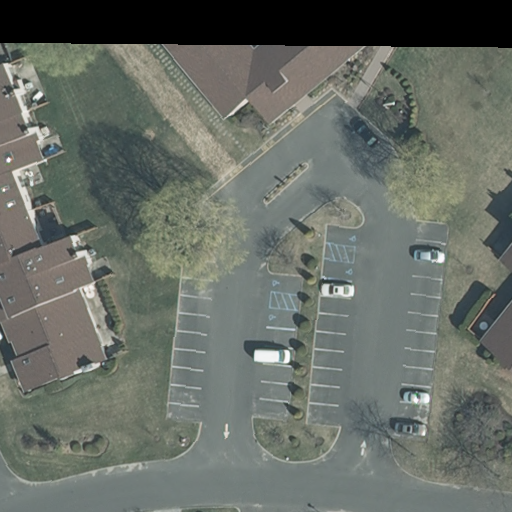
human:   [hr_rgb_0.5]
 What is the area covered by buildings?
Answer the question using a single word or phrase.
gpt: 2849m2

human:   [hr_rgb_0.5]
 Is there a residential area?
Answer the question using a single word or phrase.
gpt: yes

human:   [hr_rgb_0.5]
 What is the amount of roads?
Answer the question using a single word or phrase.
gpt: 4

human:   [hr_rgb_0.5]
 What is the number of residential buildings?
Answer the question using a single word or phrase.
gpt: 3

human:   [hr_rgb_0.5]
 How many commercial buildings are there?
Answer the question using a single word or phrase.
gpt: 0

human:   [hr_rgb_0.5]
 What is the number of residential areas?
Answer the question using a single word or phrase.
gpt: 1

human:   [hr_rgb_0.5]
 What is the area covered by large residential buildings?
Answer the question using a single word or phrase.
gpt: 2849m2

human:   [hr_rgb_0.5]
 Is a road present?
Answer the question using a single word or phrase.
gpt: yes

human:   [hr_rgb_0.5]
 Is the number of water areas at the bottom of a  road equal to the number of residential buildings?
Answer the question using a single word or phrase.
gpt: no

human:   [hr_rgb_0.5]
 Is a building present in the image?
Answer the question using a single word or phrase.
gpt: yes

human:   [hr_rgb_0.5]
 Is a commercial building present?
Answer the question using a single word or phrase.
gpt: no

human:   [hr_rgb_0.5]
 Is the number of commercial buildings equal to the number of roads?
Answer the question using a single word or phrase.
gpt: no

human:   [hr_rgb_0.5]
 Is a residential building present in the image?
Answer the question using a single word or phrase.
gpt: yes

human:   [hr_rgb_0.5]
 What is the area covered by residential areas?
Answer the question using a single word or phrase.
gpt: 10632m2

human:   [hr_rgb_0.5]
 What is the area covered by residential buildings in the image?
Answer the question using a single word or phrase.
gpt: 2849m2

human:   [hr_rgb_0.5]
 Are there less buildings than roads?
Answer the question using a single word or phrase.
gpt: yes

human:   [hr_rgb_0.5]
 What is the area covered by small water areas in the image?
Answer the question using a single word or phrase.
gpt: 0m2

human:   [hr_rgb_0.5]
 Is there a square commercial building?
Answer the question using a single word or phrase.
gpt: no

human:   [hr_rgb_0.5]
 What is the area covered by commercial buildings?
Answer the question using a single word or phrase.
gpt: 0m2

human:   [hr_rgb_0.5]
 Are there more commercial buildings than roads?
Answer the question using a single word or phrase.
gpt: no

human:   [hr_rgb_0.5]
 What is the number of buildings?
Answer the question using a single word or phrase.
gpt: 3

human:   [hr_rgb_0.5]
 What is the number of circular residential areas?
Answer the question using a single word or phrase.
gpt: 0

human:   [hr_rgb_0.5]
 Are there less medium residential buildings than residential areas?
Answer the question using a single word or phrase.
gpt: yes

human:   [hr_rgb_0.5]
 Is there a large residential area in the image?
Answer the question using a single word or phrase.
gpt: yes

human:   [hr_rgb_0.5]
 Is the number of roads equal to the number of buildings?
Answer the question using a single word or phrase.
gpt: no

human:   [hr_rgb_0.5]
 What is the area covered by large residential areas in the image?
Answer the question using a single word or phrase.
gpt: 10632m2

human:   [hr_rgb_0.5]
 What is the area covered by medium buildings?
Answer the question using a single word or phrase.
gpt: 0m2

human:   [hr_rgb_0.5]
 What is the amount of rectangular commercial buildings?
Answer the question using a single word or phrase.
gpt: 0

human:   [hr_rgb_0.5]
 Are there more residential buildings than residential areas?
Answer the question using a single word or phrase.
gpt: yes

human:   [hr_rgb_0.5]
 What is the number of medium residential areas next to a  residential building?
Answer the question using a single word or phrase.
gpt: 0

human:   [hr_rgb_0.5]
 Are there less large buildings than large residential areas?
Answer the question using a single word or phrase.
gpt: no

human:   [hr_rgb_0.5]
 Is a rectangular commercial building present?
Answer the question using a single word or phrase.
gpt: no

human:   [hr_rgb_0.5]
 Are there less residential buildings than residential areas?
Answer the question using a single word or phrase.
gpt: no

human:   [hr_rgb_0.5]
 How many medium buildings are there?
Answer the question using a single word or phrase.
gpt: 0

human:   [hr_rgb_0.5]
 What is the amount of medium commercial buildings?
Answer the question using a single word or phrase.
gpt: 0

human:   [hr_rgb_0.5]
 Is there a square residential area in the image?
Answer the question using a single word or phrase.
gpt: no

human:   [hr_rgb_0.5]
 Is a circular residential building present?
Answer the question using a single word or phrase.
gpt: no

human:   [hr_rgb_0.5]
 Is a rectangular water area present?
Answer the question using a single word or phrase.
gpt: no

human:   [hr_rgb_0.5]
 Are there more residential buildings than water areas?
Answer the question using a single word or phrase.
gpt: yes

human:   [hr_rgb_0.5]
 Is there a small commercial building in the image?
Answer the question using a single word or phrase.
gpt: no

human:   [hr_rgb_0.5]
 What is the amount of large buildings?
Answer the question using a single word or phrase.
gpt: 3

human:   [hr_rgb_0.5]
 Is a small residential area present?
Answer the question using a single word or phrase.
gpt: no

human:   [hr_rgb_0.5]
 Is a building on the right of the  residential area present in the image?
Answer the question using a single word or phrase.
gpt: no

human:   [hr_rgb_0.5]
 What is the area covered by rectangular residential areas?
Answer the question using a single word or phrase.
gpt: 10632m2

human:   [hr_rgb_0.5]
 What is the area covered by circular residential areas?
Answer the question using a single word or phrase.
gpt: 0m2

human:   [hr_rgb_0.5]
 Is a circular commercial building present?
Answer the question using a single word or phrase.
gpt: no

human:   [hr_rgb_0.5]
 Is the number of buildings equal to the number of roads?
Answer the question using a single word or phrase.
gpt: no

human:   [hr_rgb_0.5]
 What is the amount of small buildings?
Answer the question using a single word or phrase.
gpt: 0

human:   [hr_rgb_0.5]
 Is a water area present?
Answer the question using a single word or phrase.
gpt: no

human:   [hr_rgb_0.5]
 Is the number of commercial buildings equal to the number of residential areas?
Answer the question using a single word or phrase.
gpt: no

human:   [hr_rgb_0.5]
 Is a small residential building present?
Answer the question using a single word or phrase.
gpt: no

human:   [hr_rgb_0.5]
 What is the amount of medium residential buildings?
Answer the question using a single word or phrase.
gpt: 0

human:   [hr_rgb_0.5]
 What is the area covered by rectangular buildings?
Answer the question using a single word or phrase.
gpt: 0m2

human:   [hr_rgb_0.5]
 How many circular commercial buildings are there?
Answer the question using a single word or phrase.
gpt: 0

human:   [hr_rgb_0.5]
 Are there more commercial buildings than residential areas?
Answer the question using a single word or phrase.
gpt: no

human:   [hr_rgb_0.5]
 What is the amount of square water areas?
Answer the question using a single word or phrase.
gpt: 0

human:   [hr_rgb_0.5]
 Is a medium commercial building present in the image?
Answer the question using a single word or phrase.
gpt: no

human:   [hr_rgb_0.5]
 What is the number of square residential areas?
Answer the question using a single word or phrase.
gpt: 0

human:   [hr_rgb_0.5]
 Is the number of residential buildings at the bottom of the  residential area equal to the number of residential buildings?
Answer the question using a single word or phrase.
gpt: no

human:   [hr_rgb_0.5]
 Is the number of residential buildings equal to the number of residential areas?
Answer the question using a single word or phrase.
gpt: no

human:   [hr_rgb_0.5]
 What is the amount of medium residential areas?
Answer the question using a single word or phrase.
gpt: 0

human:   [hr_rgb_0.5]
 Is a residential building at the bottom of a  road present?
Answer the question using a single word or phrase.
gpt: no

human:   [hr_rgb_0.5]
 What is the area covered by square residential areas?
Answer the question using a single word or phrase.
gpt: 0m2

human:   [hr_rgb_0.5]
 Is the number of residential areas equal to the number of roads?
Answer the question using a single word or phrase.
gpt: no